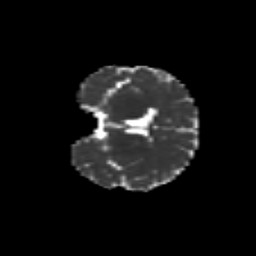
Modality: MD
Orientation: coronal
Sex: female
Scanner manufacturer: siemens
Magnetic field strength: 3 T
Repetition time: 5 s
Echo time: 0.071 s